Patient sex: F
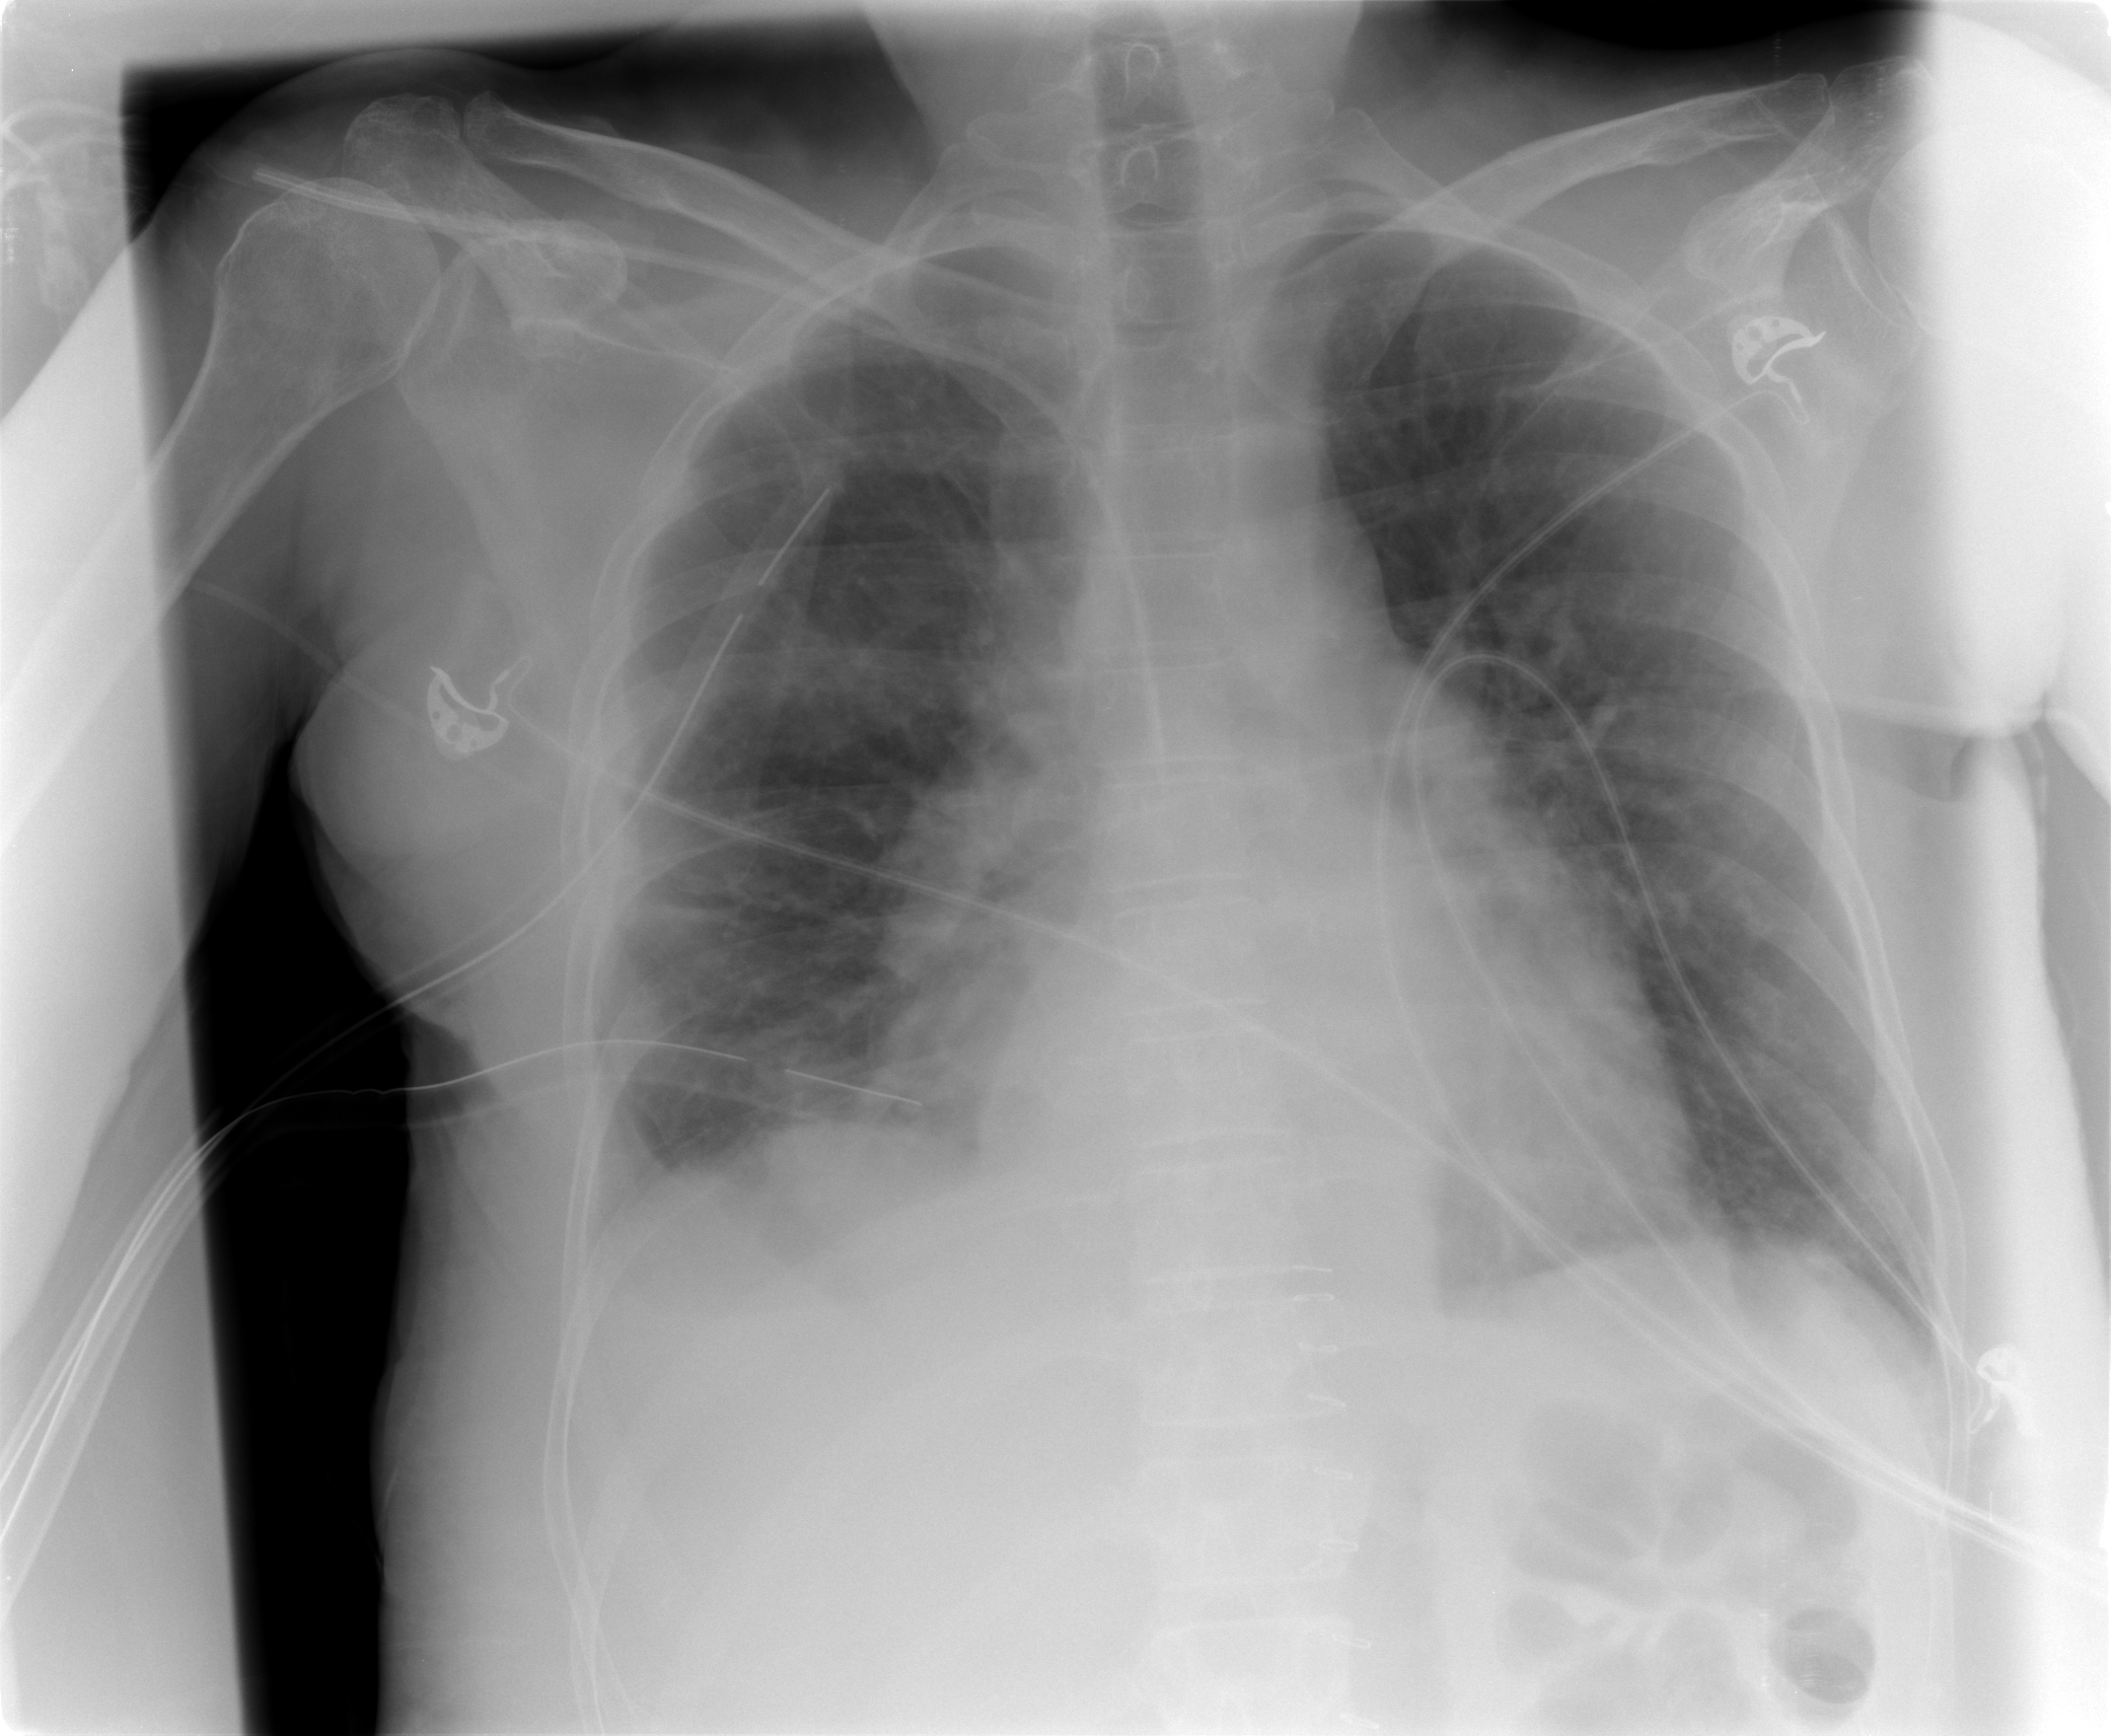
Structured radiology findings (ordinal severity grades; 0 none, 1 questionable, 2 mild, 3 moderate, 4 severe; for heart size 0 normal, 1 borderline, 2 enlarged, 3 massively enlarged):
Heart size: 0
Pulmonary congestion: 2
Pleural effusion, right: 1
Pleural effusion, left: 0
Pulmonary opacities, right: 1
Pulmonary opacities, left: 1
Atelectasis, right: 2
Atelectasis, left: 1